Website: crate-barrel
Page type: account-selection
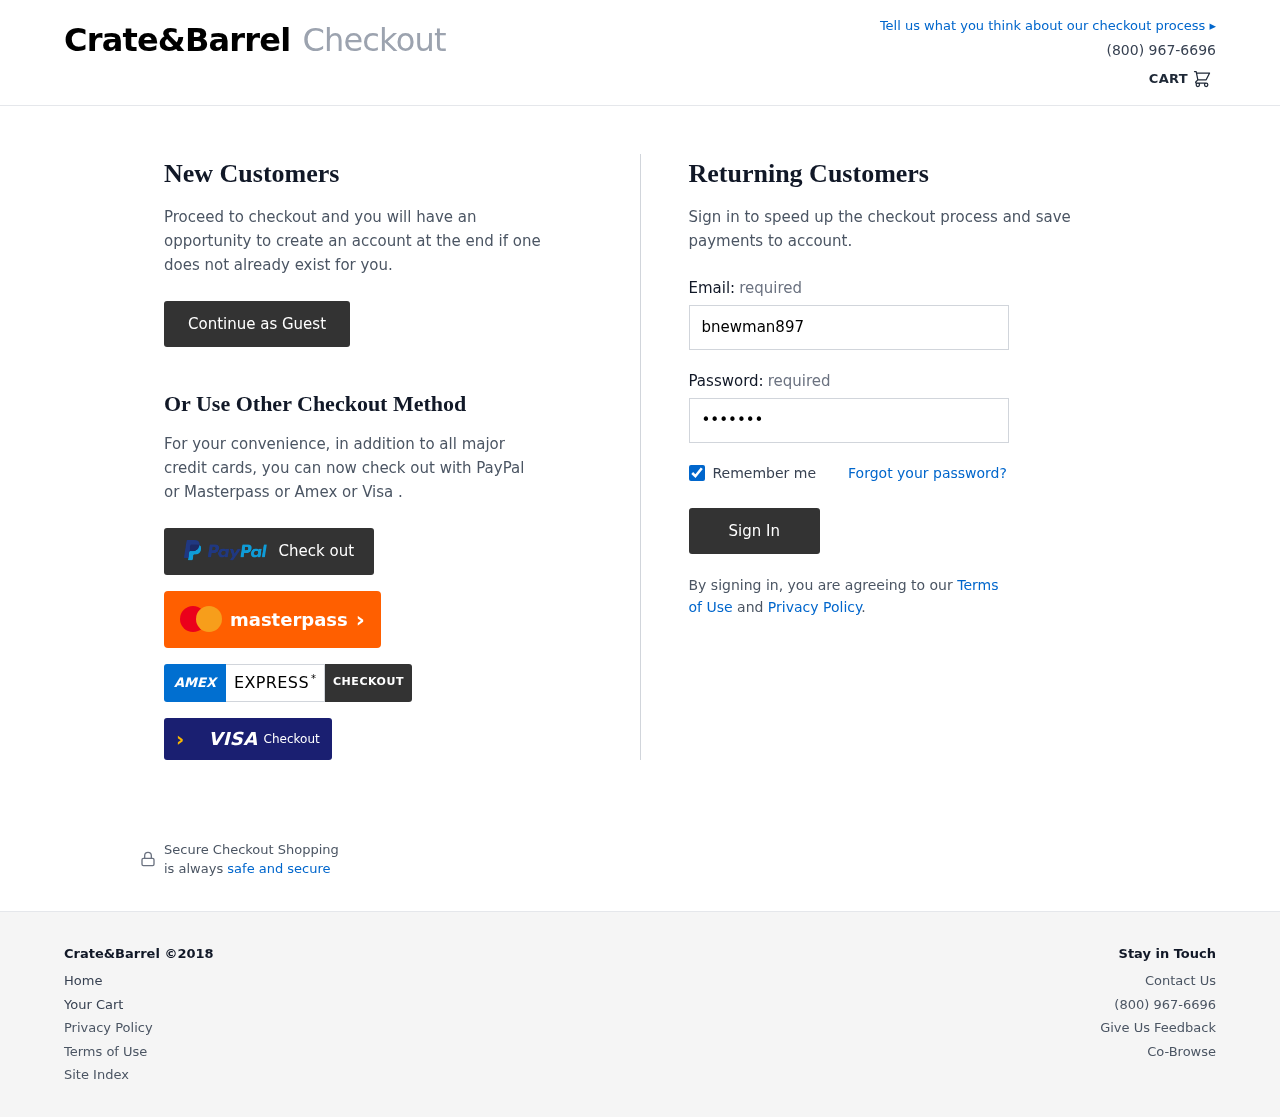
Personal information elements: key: PII_LOGIN_USERNAME
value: bnewman897